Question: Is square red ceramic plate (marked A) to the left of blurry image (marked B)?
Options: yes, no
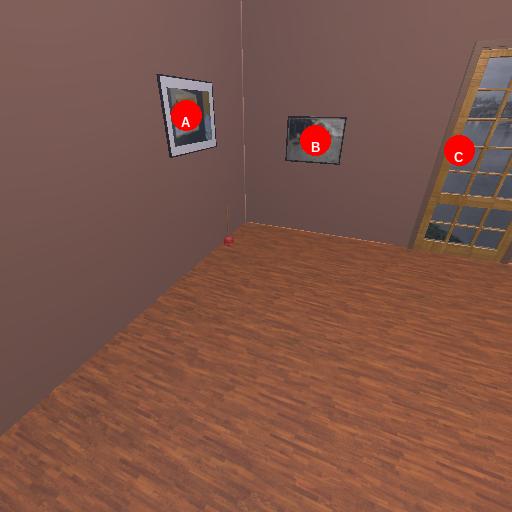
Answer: yes